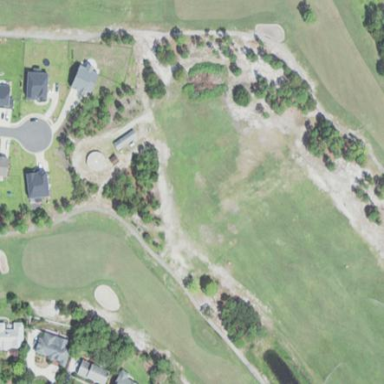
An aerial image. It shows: Golf fairway surrounded by grass.